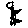
Label: bird